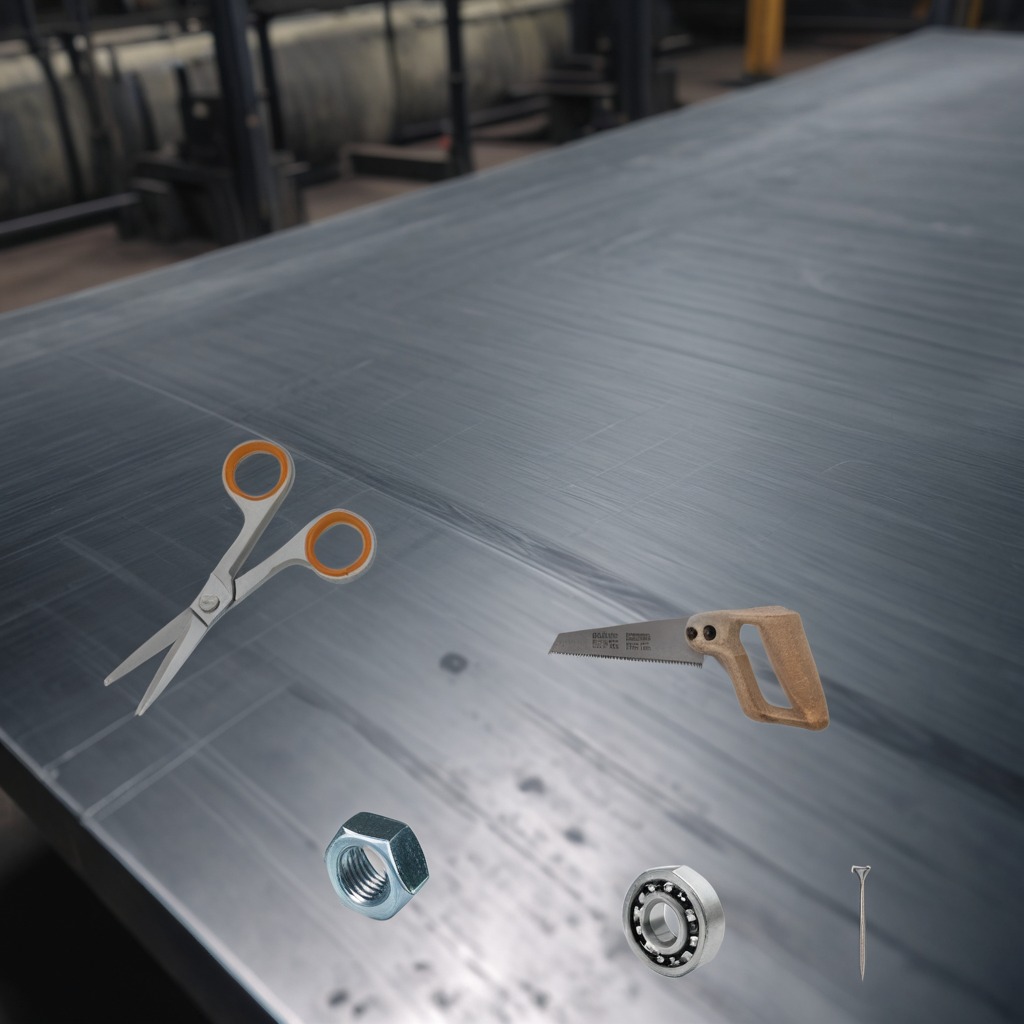
A metal ball bearing, an iron nail, a handheld metal saw, a metal nut, and a pair of scissors are lying on the cold steel table in a mining workshop.